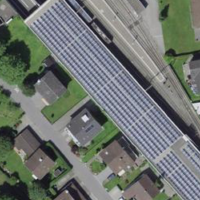
EUNIS habitat code: 57
Species observed at this site:
Cygnus olor